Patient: sex M, age 48
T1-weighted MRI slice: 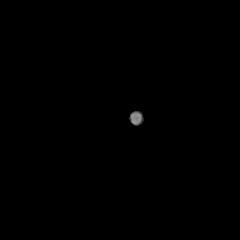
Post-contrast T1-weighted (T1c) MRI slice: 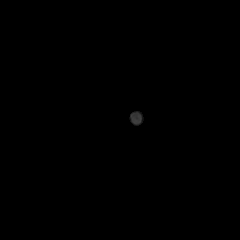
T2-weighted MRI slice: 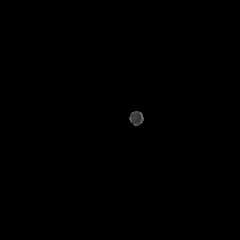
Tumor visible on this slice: no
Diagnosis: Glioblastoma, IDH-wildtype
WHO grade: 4